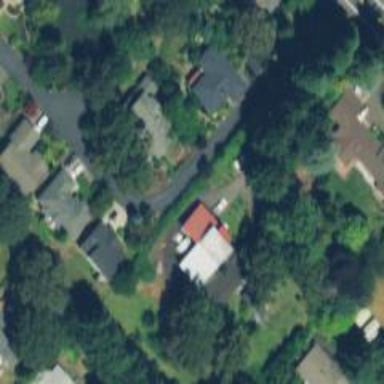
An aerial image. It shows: Driveway.